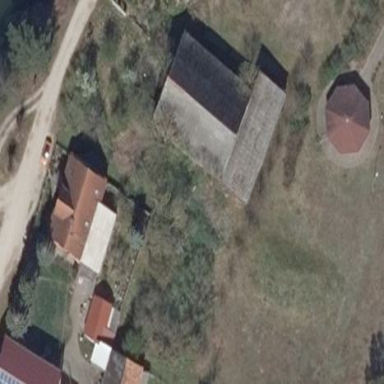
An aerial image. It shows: Barn.